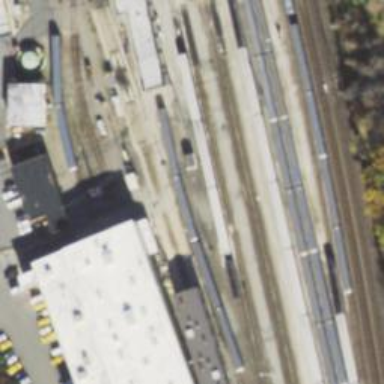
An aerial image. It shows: Railway yard.